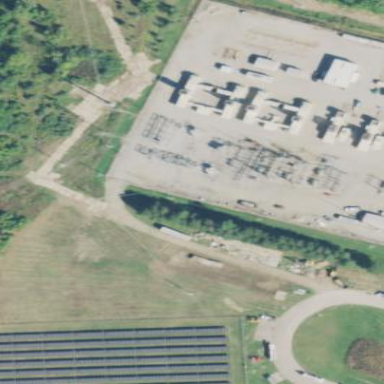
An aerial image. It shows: Power substation.